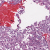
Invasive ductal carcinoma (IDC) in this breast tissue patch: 1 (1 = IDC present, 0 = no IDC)